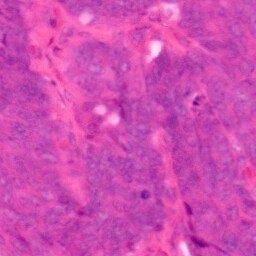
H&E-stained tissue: Colon